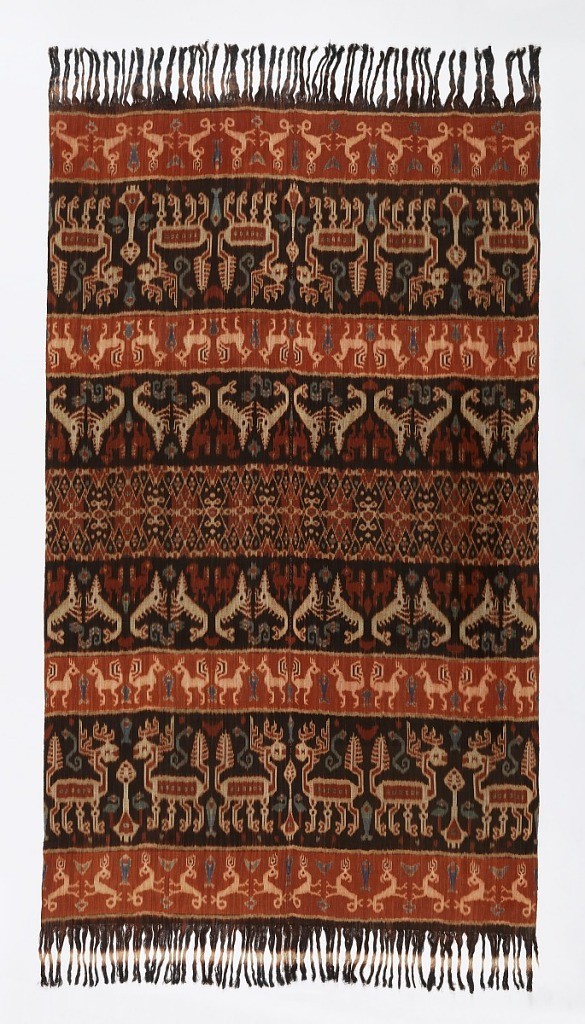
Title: Man's mantle (hinggi)
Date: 19th century
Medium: cotton Technique: plain weave with tied resist patterning in warp (ikat) Label: cotton warp ikat
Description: Rectangular panel with fringe at ends. Dyed in warp ikat technique in indigo blue, dark brown, red, and (reserved) white. Alternating blue and red horizontal bands with figures in white and red: rows of stags, snakes (naga), and roosters, and lobsters. Patola-inspired center band.